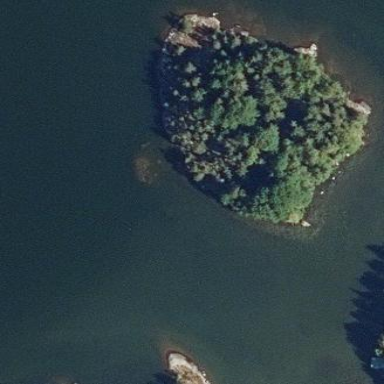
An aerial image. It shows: Islet.